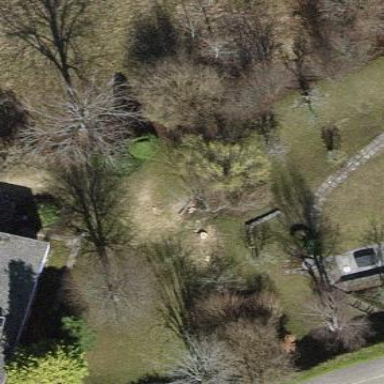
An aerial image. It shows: Residential garden.